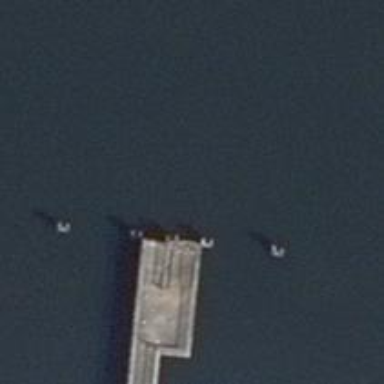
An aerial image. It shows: Man-made pier.